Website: home-depot
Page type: billing-address
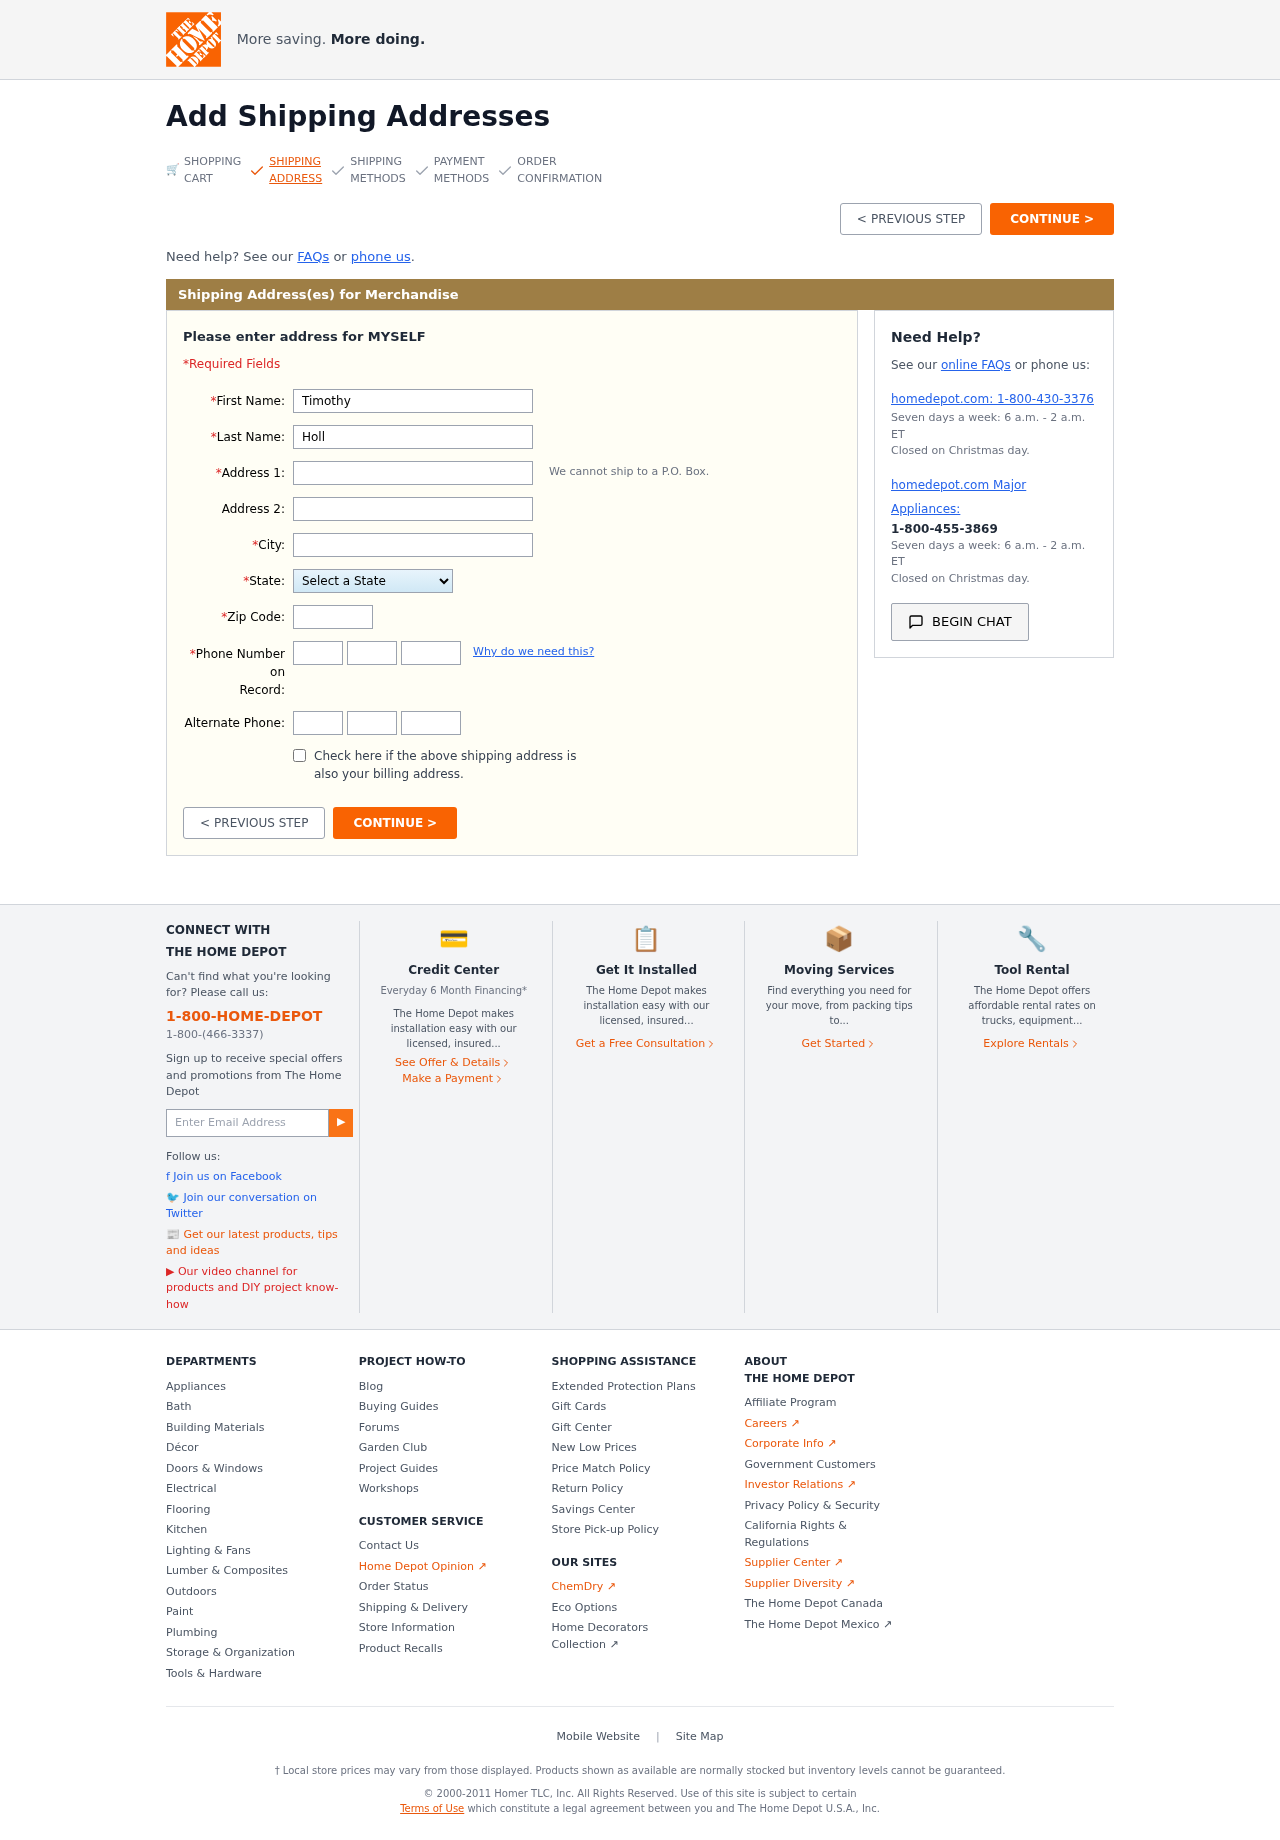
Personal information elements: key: PII_STATE
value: VI
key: PII_FIRSTNAME
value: Timothy
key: PII_LASTNAME
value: Holloway
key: PII_STREET
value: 7229 Thomas Road Suite 130
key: PII_STREET2
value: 895 Elijah Hill Suite 786
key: PII_CITY
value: Alexton
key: PII_POSTCODE
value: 22297
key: PII_PHONE_AREA
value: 684
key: PII_PHONE_PREFIX
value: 297
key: PII_PHONE_LINE
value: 0472